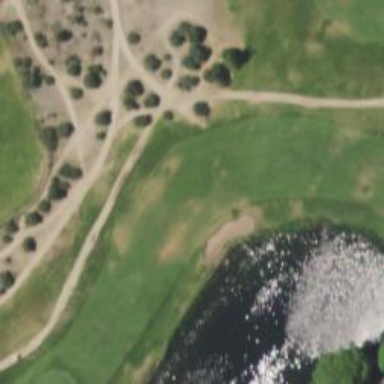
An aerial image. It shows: Golf hole.